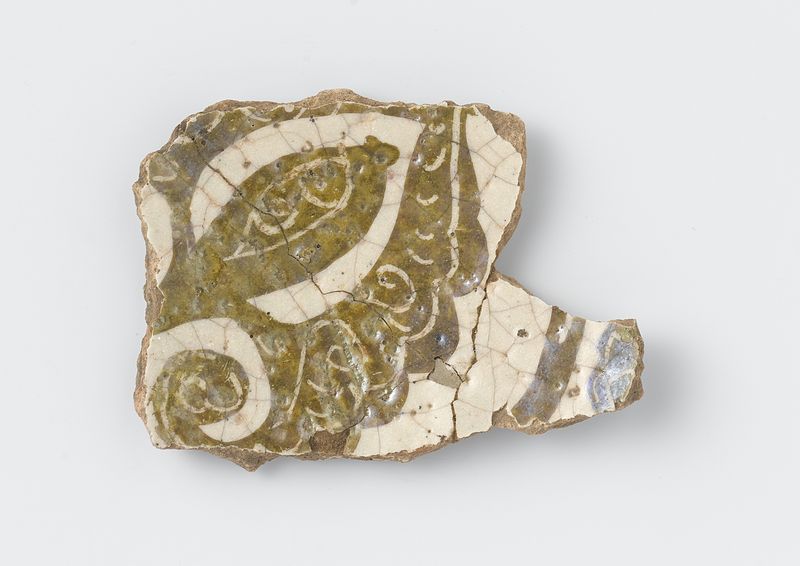
Titel: Schotelfragment met een palmetornament
Standort: Amsterdam
Institution: Rijksmuseum
Schlagwörter: marron, vase, egypte, oeil, cassé, brisé, pharaon, morceau, fissuré, horus